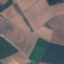
Land use / land cover: AnnualCrop